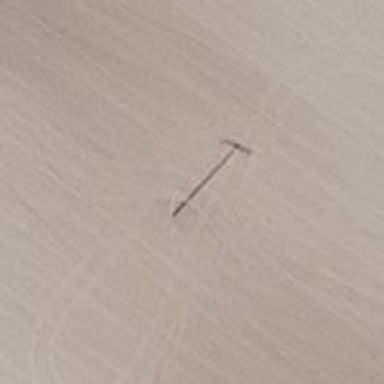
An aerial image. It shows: Power pole.